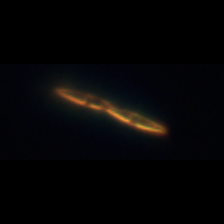
Taxon: Psuedo-nitzschia
Group: Diatoms